Question: One user of my system reported a strange-looking characters in a select-box. But it only appear for him. I have tested in every browser and none of them showed me this error.
The charset used in my html document is iso-8859-1
The user's browser is the lastest chrome (32), here is a print-screen of the error.

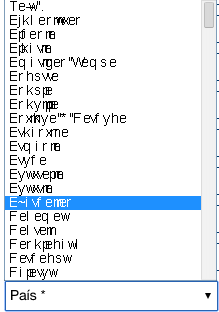
Answer: Maybe this is caused by font-face embedded fonts on select input...
try something like:
'''
select, option { font-family: arial, sans-serif; }
'''